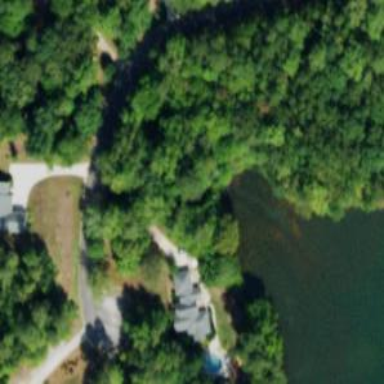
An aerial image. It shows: Driveway.